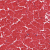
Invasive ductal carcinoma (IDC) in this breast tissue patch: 0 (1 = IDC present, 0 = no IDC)